Aerial crown-view tile of a tropical tree (Barro Colorado Island, Panama), acquired 20250512:
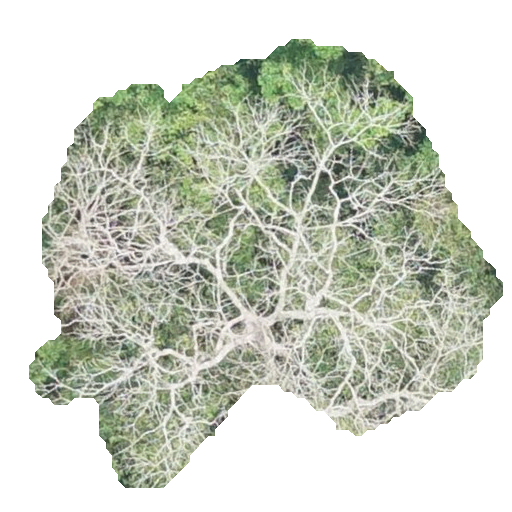
Species: Dipteryx oleifera
GBIF accepted scientific name: Dipteryx oleifera
Crown area: 205.818 m²